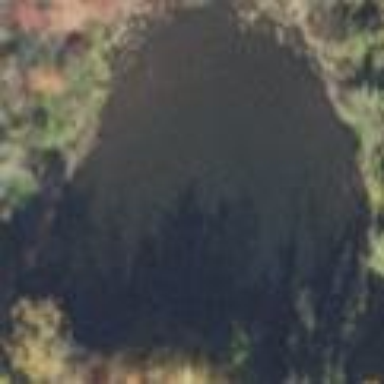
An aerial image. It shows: Pond with natural water.